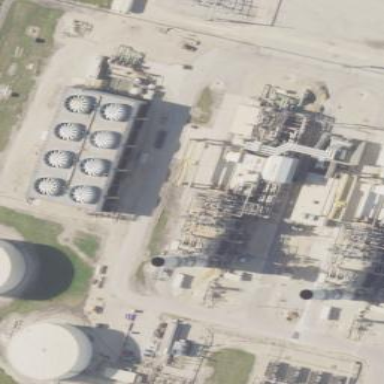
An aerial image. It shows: There is building with gas power generator.